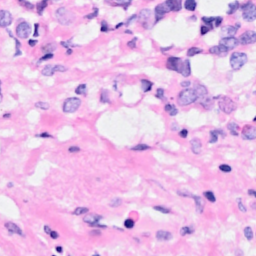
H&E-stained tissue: Breast